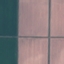
Label: AnnualCrop